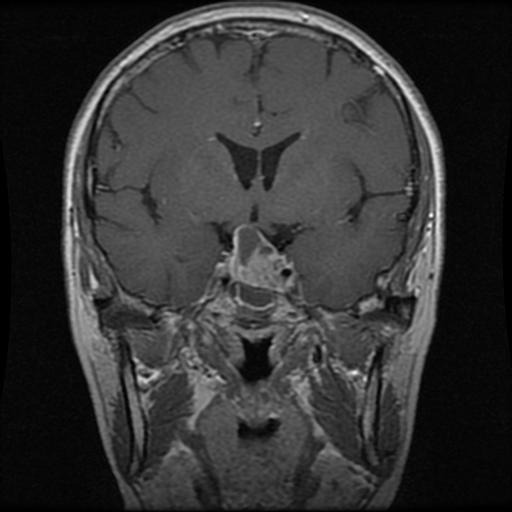
Label: pituitary